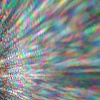
Label: sunburn